Interaction volume radius: 5 \u00c5
Interaction volume height: 10 \u00c5
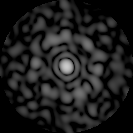
Disorder parameter: 0.8536